Question: As I am new in IOS development I am trying to add 'CustomeCell' into 'tableView' but I can not add it from library.
What I am doing is just drag 'TableView' in my 'ViewController' and than drag 'tableview' cell in it but its added as extra view under 'ViewController' 's view not able to add it into tableview.
I am stuck here any idea how can I add cell by drag and drop.
Screen shot :
I know how to add cell by coding but its very lengthy process to add every thing by code.
Any guidence will be appreciated.
Thanks in advance.
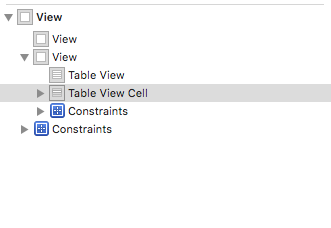
Answer: As per my experience, you can not add Custom Cell into 'TableView' while you are using or editing your into 'XIB'.
Use Storyboard to design your 'TableViewCell'.
Create a new custom cell with 'XIB' and load it into your 'tableView' with 'NIB' name like below.
'''
UITableViewCell *cell = [tableView dequeueReusableCellWithIdentifier:@"TableViewCell"];
if (cell == nil) {
// Create a temporary UIViewController to instantiate the custom cell.
NSArray *topLevelObjects = [[NSBundle mainBundle] loadNibNamed:@"TableViewCell" owner:self options:nil];
// Grab a pointer to the first object (presumably the custom cell, as that's all the XIB should contain).
cell = [topLevelObjects objectAtIndex:0];
}
'''
Hope this will help to add cells into XIB.